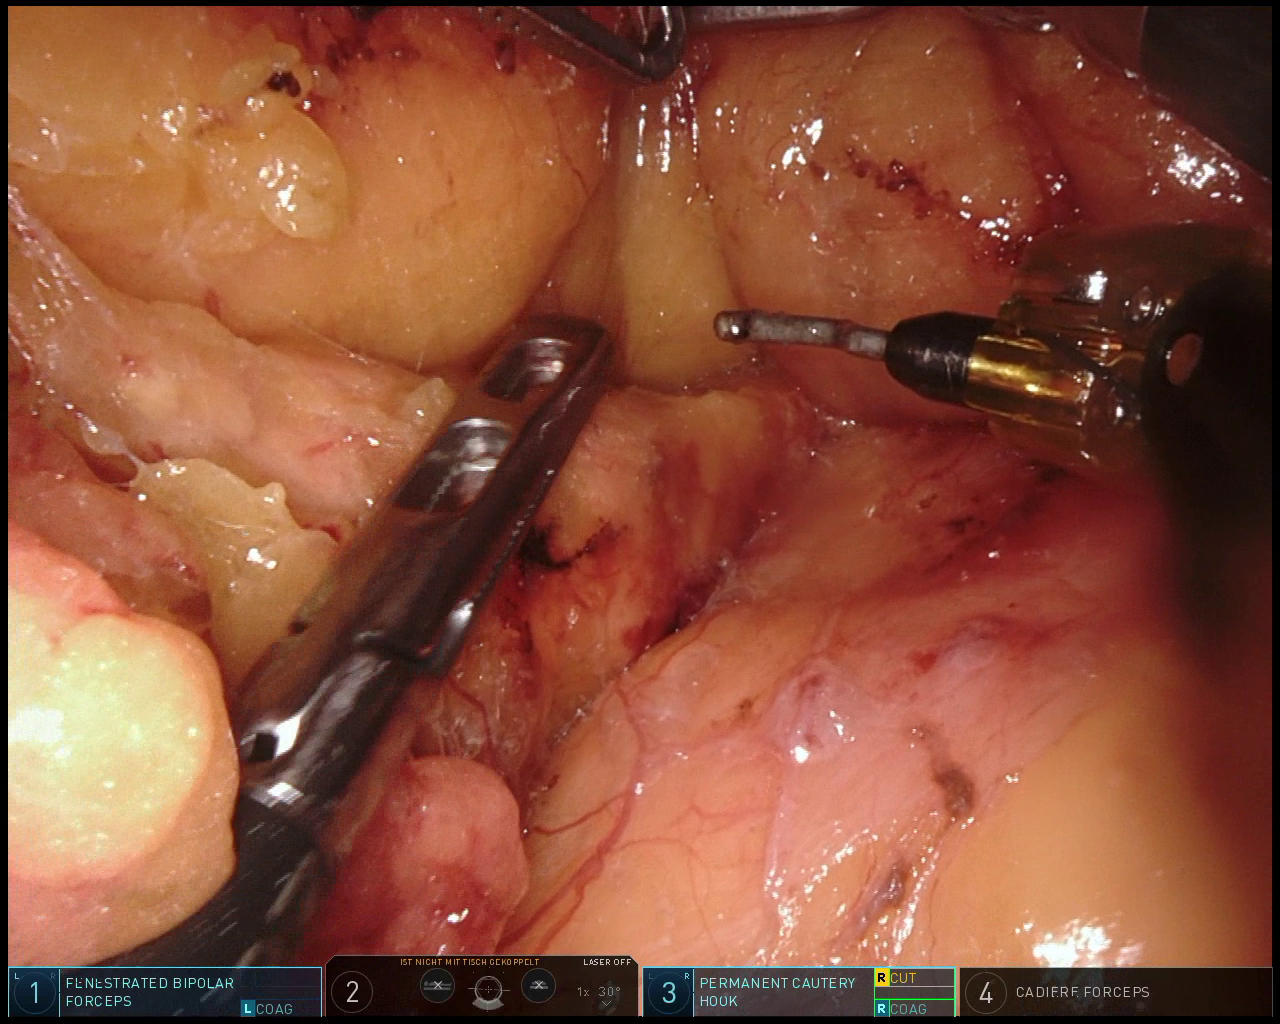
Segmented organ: pancreas
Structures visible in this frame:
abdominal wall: no
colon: no
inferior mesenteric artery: no
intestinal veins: no
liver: no
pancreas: yes
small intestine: no
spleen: no
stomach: no
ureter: no
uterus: no
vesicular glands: no